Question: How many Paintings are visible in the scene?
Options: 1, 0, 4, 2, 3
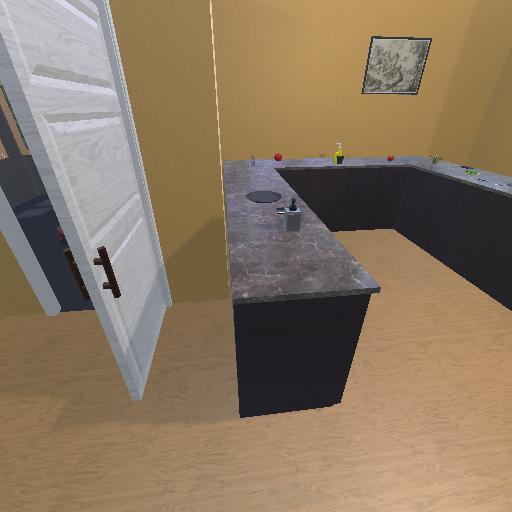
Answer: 1